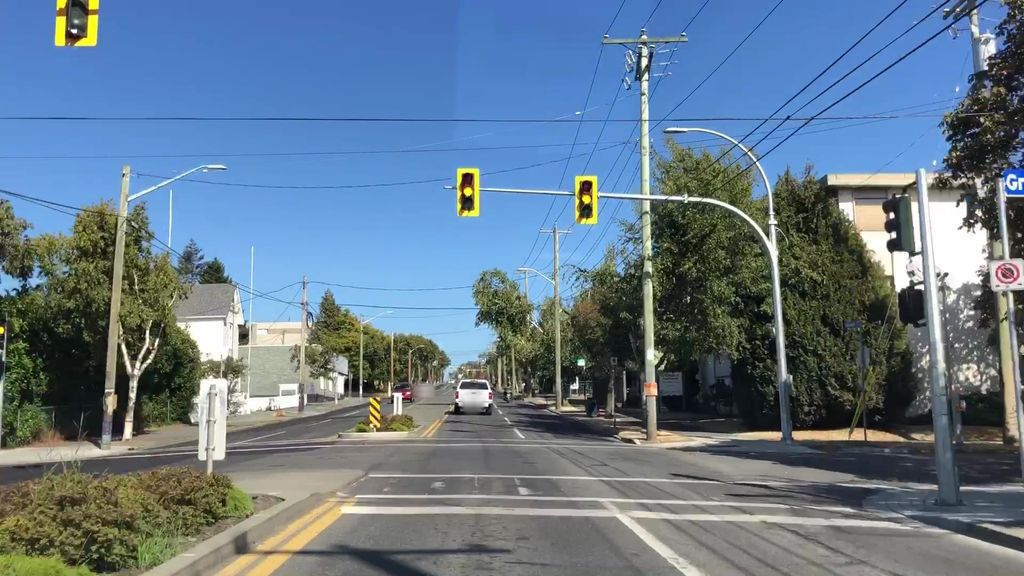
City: victoria